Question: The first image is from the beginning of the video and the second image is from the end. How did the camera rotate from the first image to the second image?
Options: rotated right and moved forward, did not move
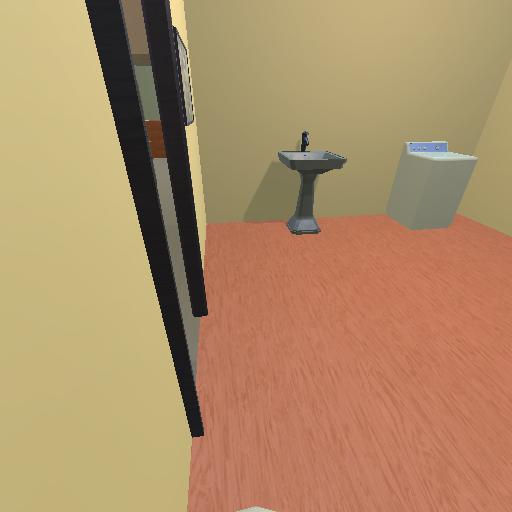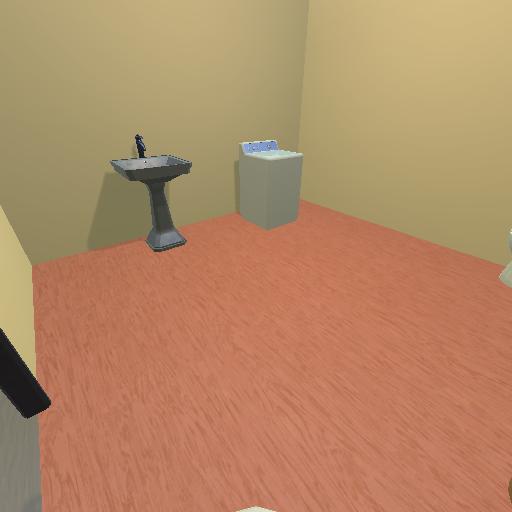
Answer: rotated right and moved forward